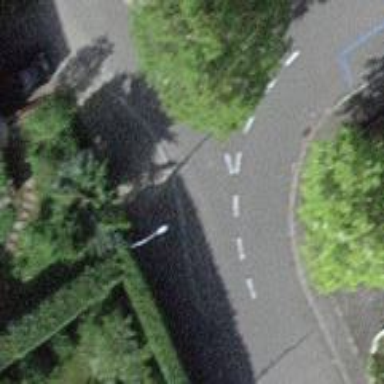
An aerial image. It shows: Smoothly paved residential road.